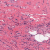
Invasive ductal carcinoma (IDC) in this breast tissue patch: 1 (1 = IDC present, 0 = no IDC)